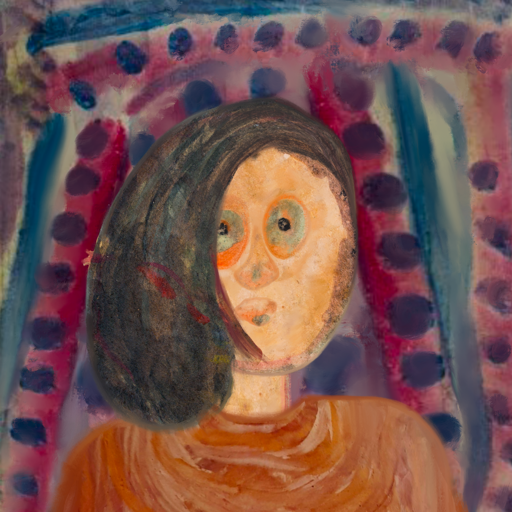
Background: HillGirl, Head And Neck Front: Childish, Face Front: Childish, Bust: Pious_Lady, Hair Front: Gypsy_Mother, Head Accessory: Blank, Second Necklace: Blank, Necklace: Blank, Baby: Blank